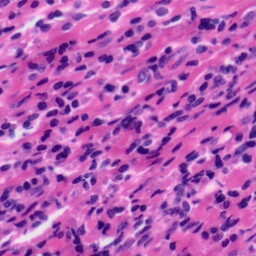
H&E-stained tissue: Tonsil